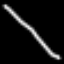
Label: line